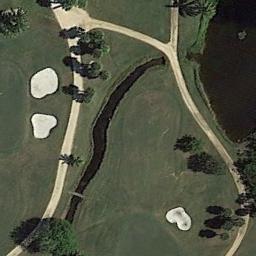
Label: golf_course